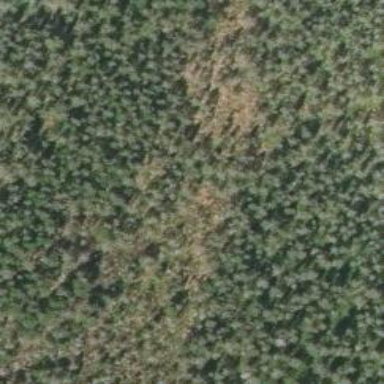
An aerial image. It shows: Woodland with needle-leaved trees.